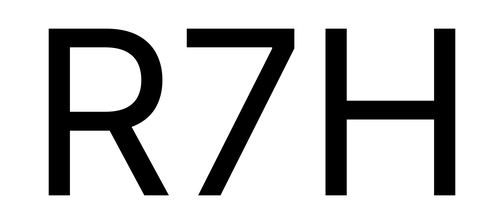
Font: Inter_Regular